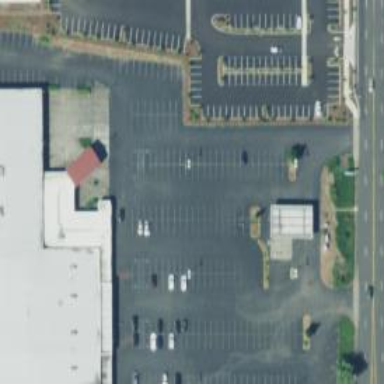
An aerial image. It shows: Parking space.